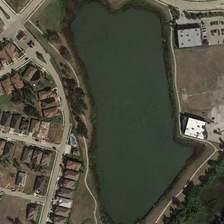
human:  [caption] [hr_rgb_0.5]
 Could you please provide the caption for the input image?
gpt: many buildings are near an irregular pond .

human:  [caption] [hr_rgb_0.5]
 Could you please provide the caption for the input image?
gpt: many buildings are near an irregular pond .

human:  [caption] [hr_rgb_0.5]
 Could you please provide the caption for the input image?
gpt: many buildings are near an irregular pond .

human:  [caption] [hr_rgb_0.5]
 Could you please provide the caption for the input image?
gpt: many buildings are near an irregular pond .

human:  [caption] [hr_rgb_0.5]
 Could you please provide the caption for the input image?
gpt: many buildings are near an irregular pond .